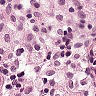
Metastatic tissue present: no